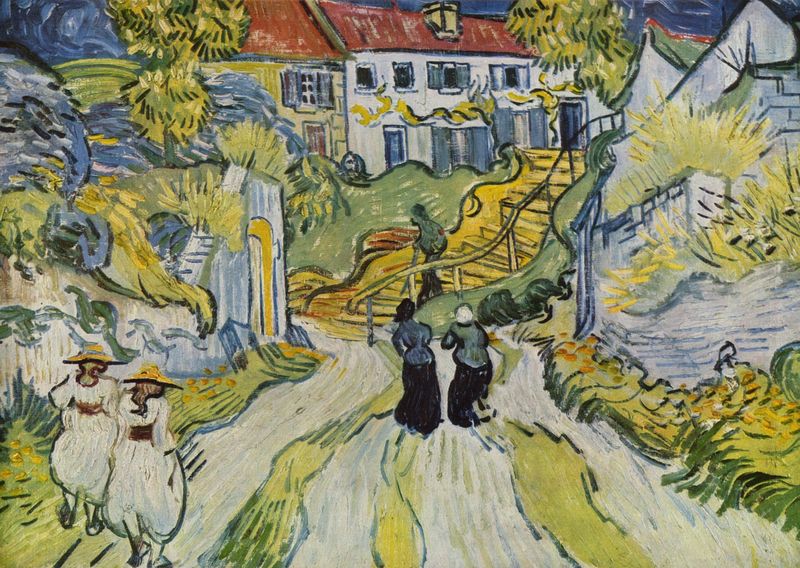
Titel: Straße und Weg in Auvers
Künstler: Vincent van Gogh
Standort: Saint Louis (Missouri)
Institution: The Saint Louis Art Museum
Schlagwörter: baum, berg, blau, dunkel, felsen, gemälde, himmel, mann, wasser, weiß, bäume, frauen, gelb, grün, landschaft, menschen, mädchen, stadt, bewegung, bunt, femmes, fenster, frankreich, frau, geschwungen, grau, hut, hüte, kleid, kleider, licht, männer, schwarz, strasse, tür, ölbild, dach, gebäude, gras, haus, park, rot, weg, wiese, expressionismus, rock, stein, öl, feld, gräser, häuser, hügel, brücke, gebüsch, gehen, pastos, wege, land, kontrast, bauern, fensterläden, kamin, stock, garten, bewegt, wellen, ort, türen, röcke, moderne, bäuerin, bäuerinnen, fels, dorf, dächer, mauer, hütten, van gogh, treppe, treppen, duktus, streifen, geländer, stufe, stufen, striche, tor, gauguin, ortschaft, escalier, gogh, provence, spaziergang, expressionistisch, munch, blanc, chapeau, ölmalerei, pinselstrich, vincent van gogh, maison, dynamisch, picasso, dos, siedlung, femme, fenetre, verspielt, cheveux, weise, robe, wegesrand, vincent, fesnter, impressionsimus, trppe, farbenfroh, fenetres, chemin, bergab, marche, marches, robes, cheminee, rue, natur, südgrankreich, 1900, 1880, abre, extrovertiert, chemine